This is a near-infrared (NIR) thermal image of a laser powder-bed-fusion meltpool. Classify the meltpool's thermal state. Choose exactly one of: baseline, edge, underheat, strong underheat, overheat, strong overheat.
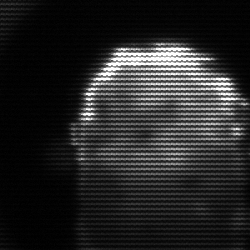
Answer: baseline